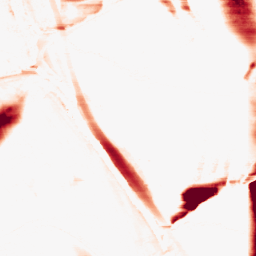
Category: morphological
Decomposition family: morphological_rect
Decomposition parameters: operation: opening
width: 50
height: 3
Upsampling method: bilinear
Upsampling parameters: scale: 8
Upsampling scale: 8